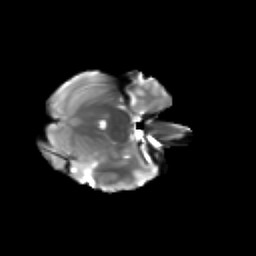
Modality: T2w
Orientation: axial
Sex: male
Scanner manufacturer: siemens
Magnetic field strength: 3 T
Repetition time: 5 s
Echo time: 0.071 s